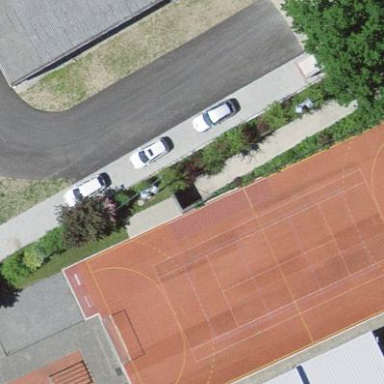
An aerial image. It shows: Multi-sport pitch with tartan surface for leisure activities.